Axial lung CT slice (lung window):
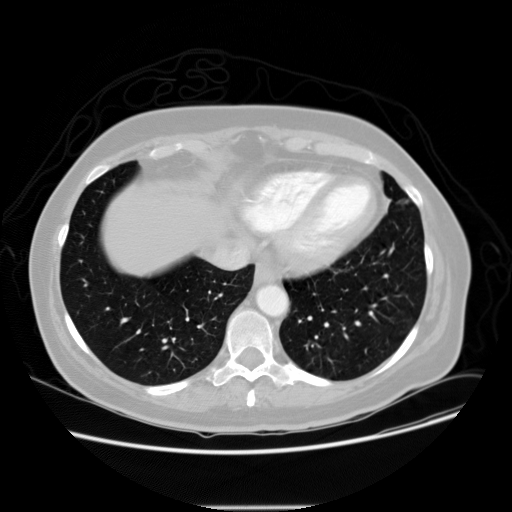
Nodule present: no